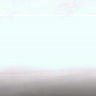
Metastatic tissue present: no